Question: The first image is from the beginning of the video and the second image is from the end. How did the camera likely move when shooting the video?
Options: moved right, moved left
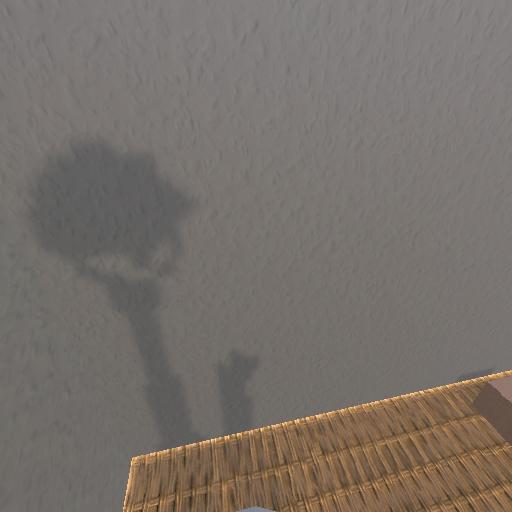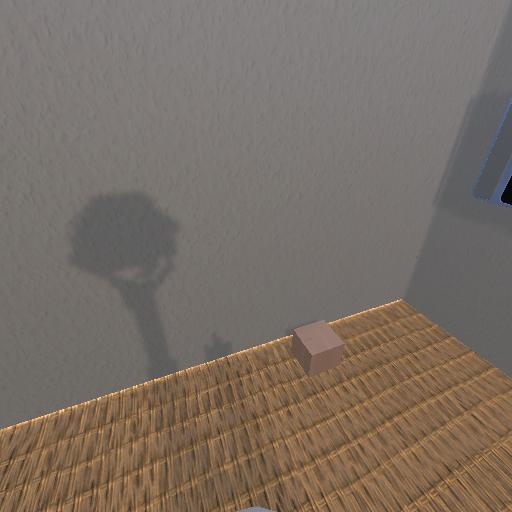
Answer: moved right